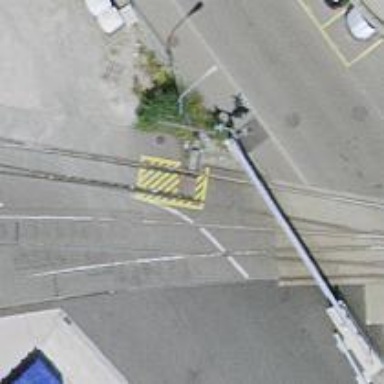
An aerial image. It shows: Railway switch.